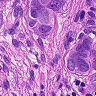
Metastatic tissue present: yes